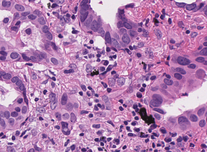
Tumor epithelial tissue: yes
Tumor-associated stroma tissue: yes
Normal tissue: no